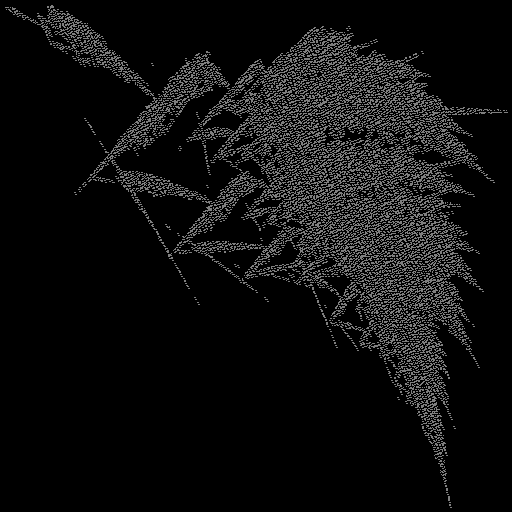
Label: turbanshell